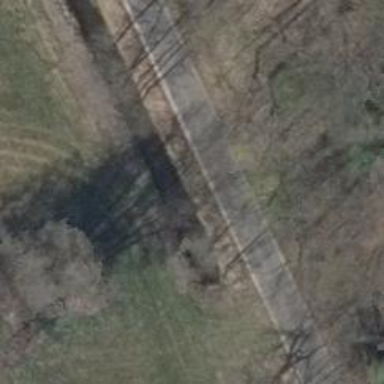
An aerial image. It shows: Unclassified road with asphalt surface. It features bridge and dedicated bicycle lane.